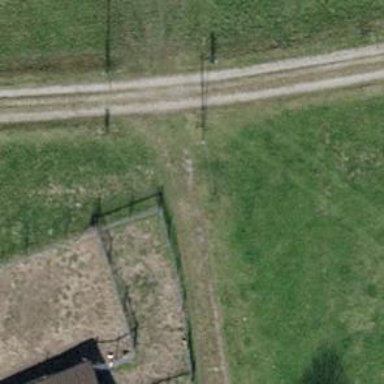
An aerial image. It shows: Track with fine gravel surface. The track has grade 4 tracktype.